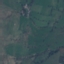
Land use / land cover class: Pasture